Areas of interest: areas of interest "Agricultural and Sideline Products Market"
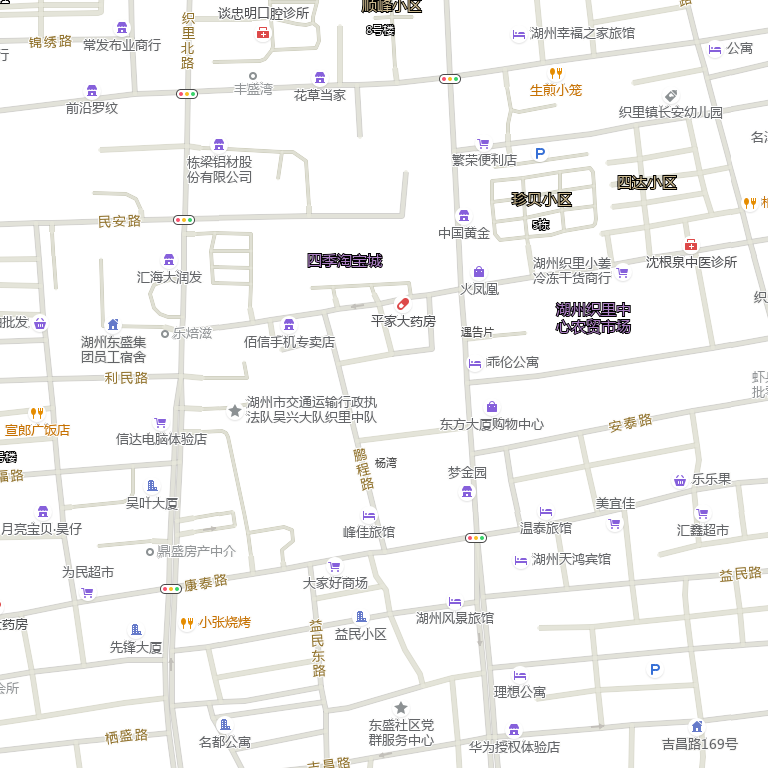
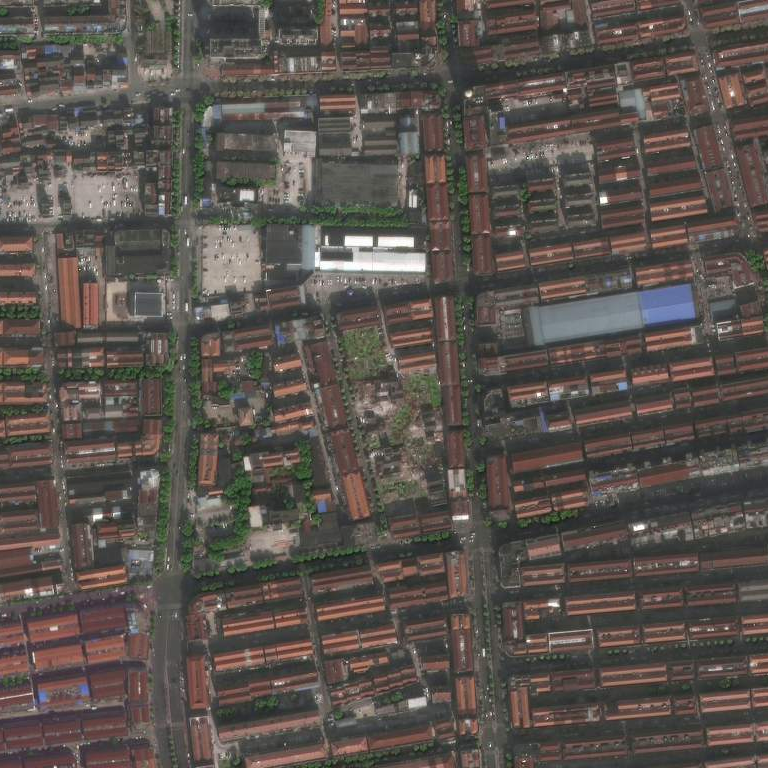